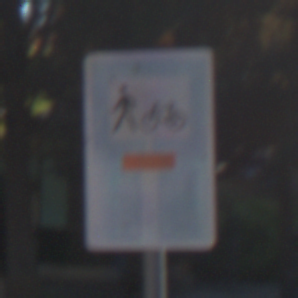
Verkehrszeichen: SackgasseRadverkehrFussgaengerDurchlaessig
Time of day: MorningAfternoon
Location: Outdoor (Suburban)
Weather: Clear
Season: NotSpecified
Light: Natural